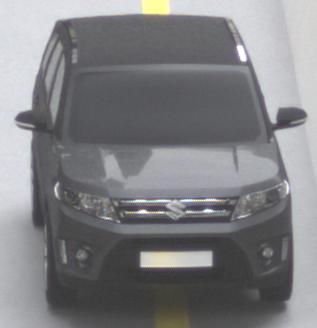
Make: Suzuki
Model: Vitara 1.6
Detailed model: Vitara (LY)
Model produced from: 2015/04
Model produced until: 2018/08
Doors: 5
Color: gray
Road condition: dry road
Daytime: midday
Contrast: low contrast